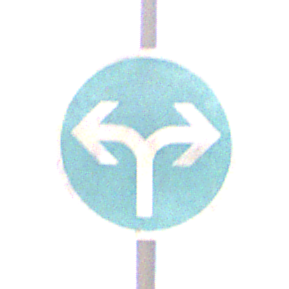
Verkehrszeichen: VorgeschriebeneFahrtrichtungRechtsOderLinks
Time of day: Midday
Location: Outdoor (Nature)
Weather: Clear
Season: NotSpecified
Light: Natural